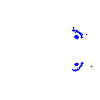
Particle: kaon